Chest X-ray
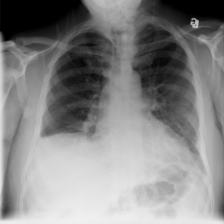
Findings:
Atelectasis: positive
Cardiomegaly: negative
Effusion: negative
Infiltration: negative
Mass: negative
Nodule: negative
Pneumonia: negative
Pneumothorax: negative
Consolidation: positive
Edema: negative
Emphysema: negative
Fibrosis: negative
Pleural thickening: negative
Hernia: negative